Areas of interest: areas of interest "Yonghong Subdistrict National Fitness Center"
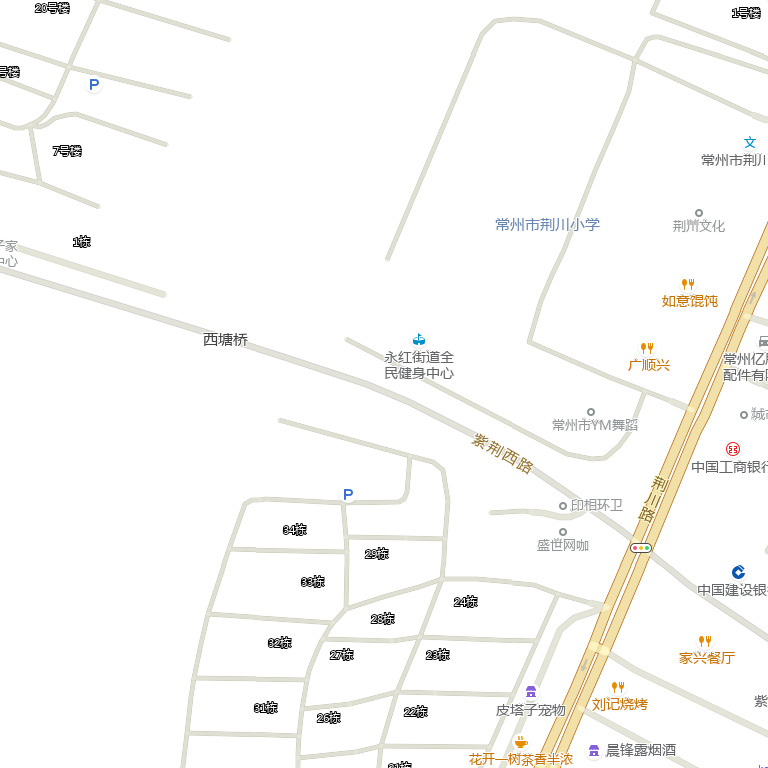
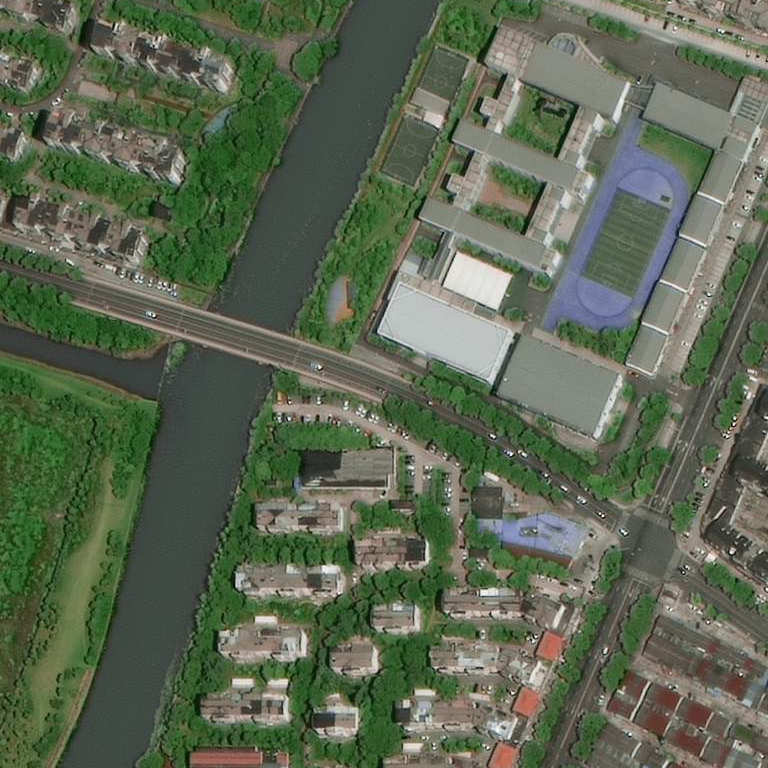